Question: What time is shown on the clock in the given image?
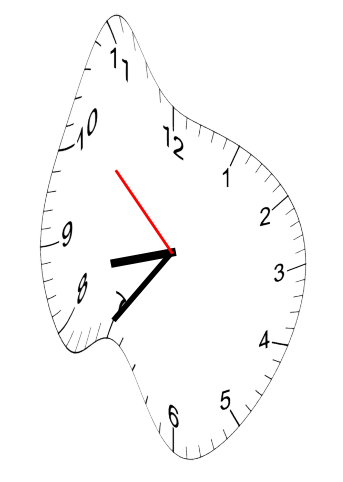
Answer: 08:35:52